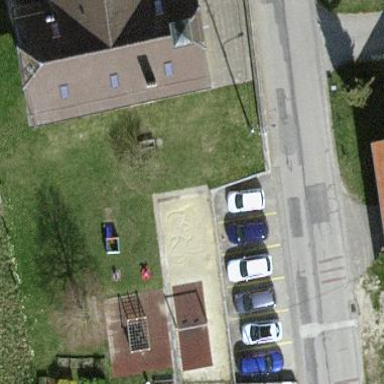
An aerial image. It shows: School.